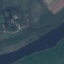
Land use / land cover: River